Question: Here I have a Database Table with fromDate and toDate field. My requirement is to retrieve all records with a specific date(it can be either fromDate or toDate or in between fromDate and toDate).
TableName: MyTable

I need to find a record with date 13/2/2015 (it can be either fromDate or toDate or in between fromDate and toDate). What will be the query to find such record?
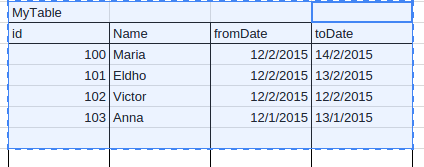
Answer: You can use the <URL> clause. Assuming from and to dates are inclusive, you would write:
'''
SELECT ...
WHERE '2015-02-13' BETWEEN fromDate AND toDate
'''